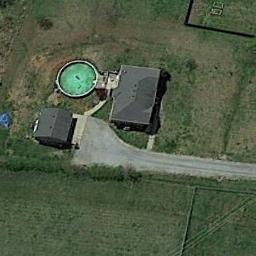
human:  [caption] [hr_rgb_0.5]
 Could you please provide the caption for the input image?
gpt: A path leads to this house with black roof .

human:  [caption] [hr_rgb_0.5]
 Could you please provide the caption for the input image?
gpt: The sparse residential is on the grass .

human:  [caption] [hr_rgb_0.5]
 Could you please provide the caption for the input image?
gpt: There are two houses in a sparse residential area, And a swimming pool and a trail .

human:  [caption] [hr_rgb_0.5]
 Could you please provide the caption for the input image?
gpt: There is a road next to the sparse residential .

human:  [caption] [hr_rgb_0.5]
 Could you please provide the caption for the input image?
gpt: A sparse residential area with two black buildings on the green meadow .